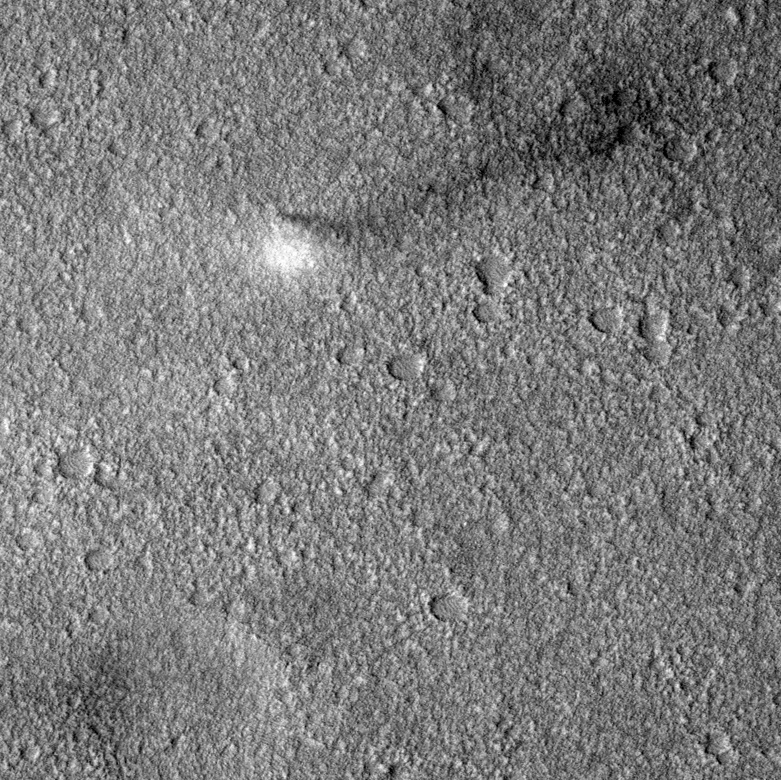
Label: dustdevil